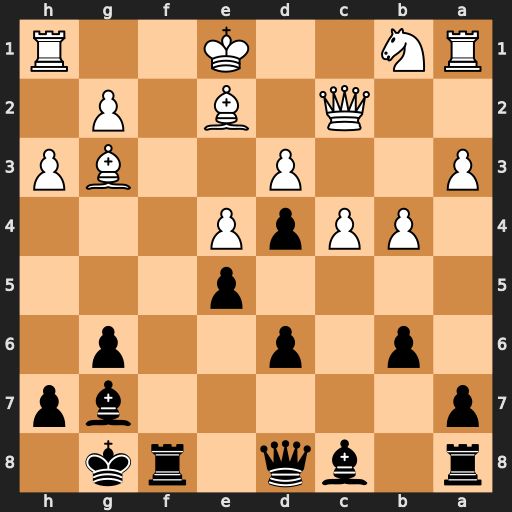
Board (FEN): r1bq1rk1/p5bp/1p1p2p1/4p3/1PPpP3/P2P2BP/2Q1B1P1/RN2K2R
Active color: b
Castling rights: KQ
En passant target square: -
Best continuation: Qg5 Bf3 Qxg3+